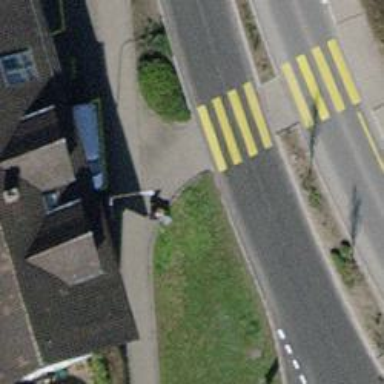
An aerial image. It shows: Sidewalk.